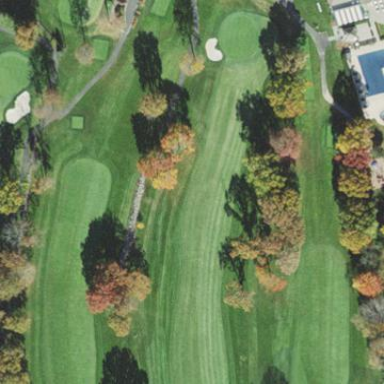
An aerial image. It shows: Grassy area designated as golf fairway.